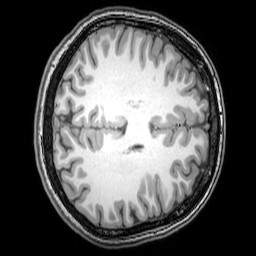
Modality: T1w
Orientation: axial
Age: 20
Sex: female
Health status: healthy
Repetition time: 0.081 s
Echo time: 0.037 s